Interaction volume radius: 5 \u00c5
Interaction volume height: 10 \u00c5
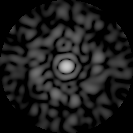
Disorder parameter: 0.8541